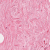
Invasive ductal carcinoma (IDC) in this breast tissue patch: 0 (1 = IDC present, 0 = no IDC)